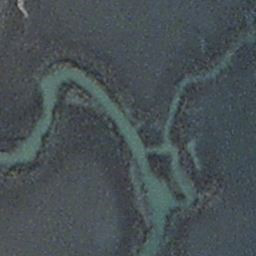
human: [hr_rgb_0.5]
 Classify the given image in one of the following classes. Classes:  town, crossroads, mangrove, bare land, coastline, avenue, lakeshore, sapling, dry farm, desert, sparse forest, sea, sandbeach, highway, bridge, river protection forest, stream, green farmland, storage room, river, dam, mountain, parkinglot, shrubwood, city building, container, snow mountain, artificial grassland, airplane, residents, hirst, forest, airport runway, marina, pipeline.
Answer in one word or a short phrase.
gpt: stream